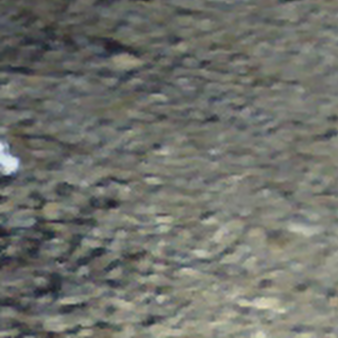
Label: other